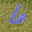
Label: 6